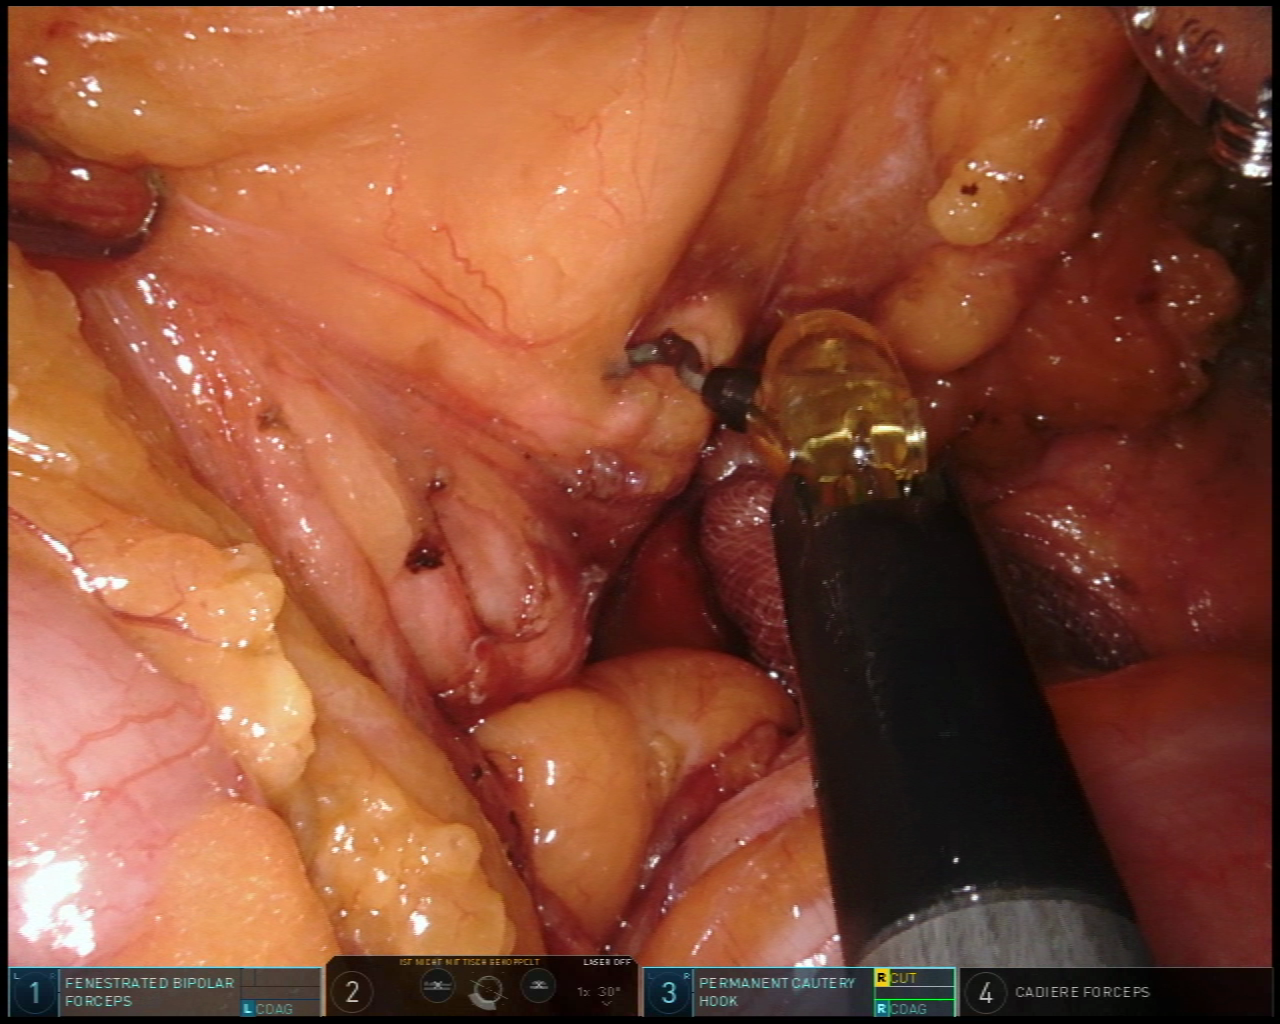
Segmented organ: pancreas
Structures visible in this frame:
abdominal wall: no
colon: yes
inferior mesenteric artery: no
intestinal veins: no
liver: no
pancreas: yes
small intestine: no
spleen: no
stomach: no
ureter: no
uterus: no
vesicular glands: no